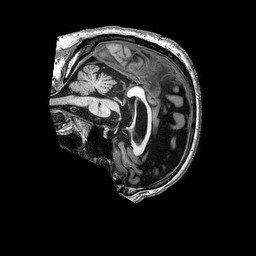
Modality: T1w
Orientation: sagittal
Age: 72
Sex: male
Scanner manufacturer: philips
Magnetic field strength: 3 T
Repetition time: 0.006672 s
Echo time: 0.00301 s